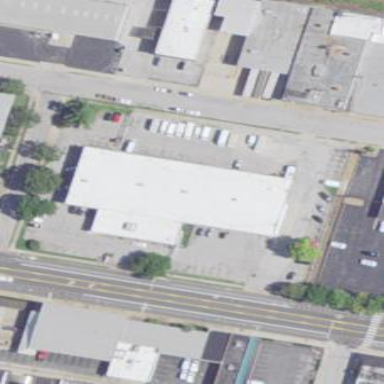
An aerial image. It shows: Building that serves as post office.